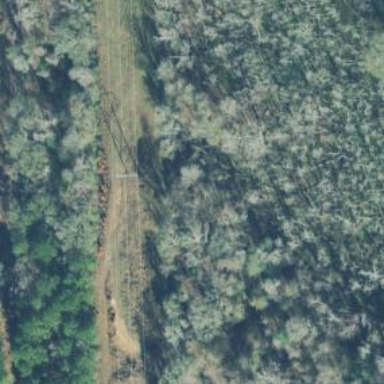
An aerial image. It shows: H-frame designed tower for power lines.